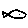
Label: fish